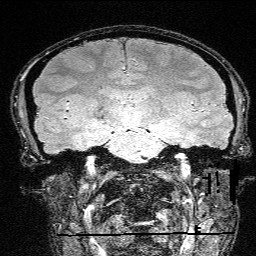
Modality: FLASH
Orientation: sagittal
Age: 25
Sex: male